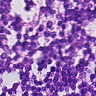
Metastatic tissue present: no